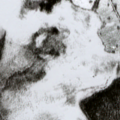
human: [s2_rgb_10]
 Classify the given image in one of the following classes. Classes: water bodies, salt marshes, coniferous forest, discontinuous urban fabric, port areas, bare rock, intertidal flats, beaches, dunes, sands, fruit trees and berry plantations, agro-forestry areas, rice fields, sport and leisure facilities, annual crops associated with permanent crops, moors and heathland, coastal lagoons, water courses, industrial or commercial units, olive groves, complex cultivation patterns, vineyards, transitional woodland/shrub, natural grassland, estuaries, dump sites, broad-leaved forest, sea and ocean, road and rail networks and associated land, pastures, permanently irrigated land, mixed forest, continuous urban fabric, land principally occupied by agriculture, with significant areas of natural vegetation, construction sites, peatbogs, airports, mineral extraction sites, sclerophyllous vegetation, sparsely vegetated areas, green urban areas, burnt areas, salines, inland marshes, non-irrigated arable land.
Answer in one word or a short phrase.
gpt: coniferous forest, mixed forest, transitional woodland/shrub, peatbogs